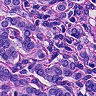
Metastatic tissue present: yes